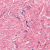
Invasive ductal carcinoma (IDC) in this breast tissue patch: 0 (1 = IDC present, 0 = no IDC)